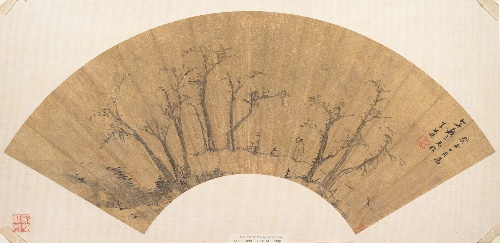
Title: 明　李流芳　疏林小景　扇|Figure standing in a grove of trees
Artist: Li Liufang
Artist bio: Chinese, 1575–1629
Date: 1613
Object type: Folding fan mounted as an album leaf
Classification: Paintings
Medium: Folding fan mounted as an album leaf; ink on gold paper
Culture: China
Period: Ming dynasty (1368–1644)
Dimensions: 7 7/32 x 21 7/8 in. (18.4 x 55.6 cm)
Department: Asian Art
Credit line: John Stewart Kennedy Fund, 1913
Accession year: 1913
Repository: Metropolitan Museum of Art, New York, NY
Tags: Trees